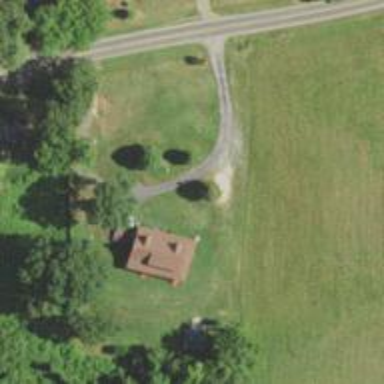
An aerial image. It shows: Driveway.